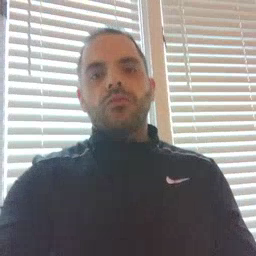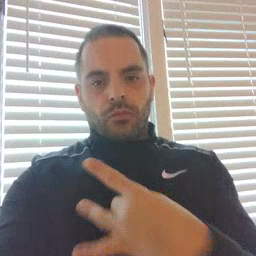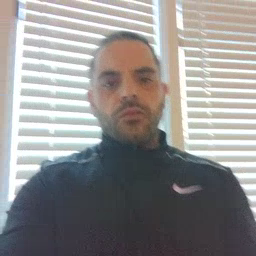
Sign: like